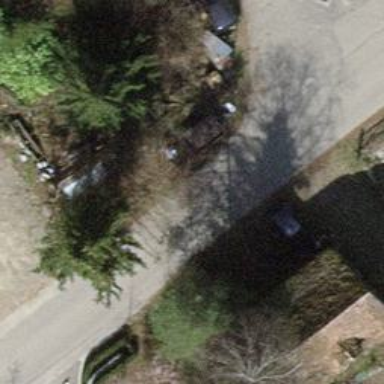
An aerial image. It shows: Shed.